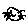
Label: cat